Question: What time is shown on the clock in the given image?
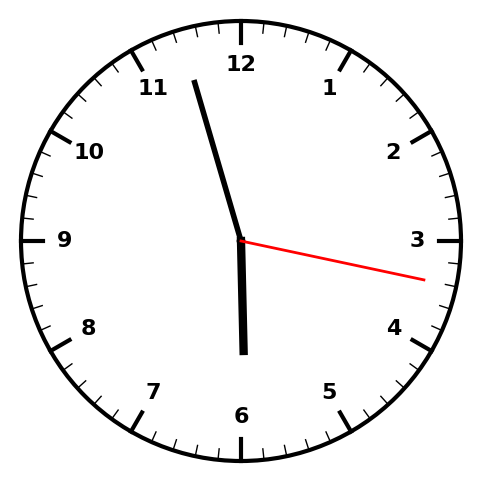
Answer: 05:57:17